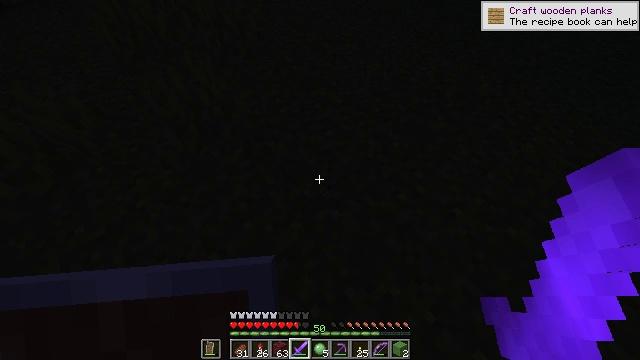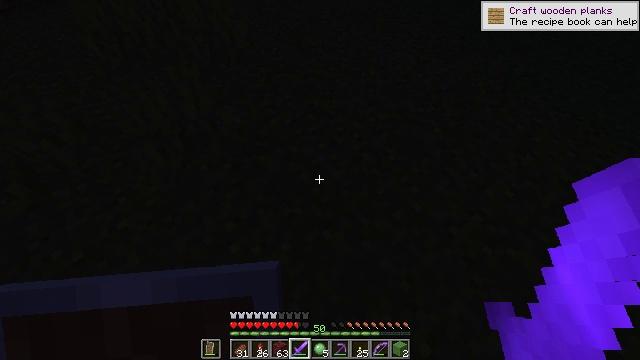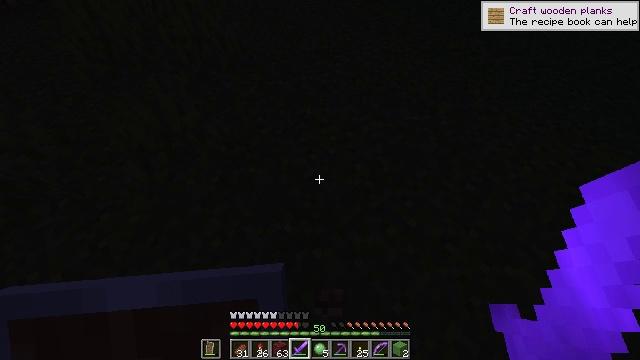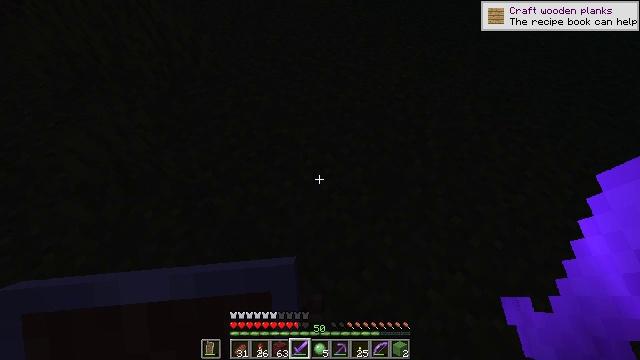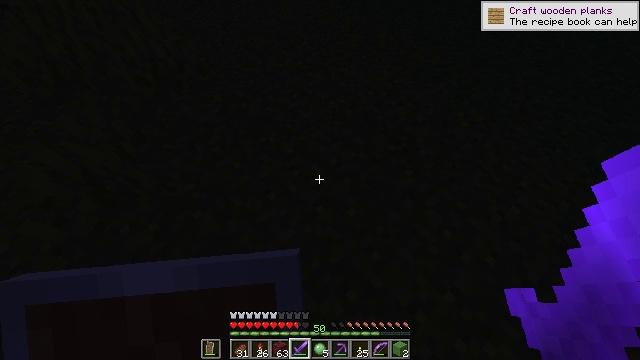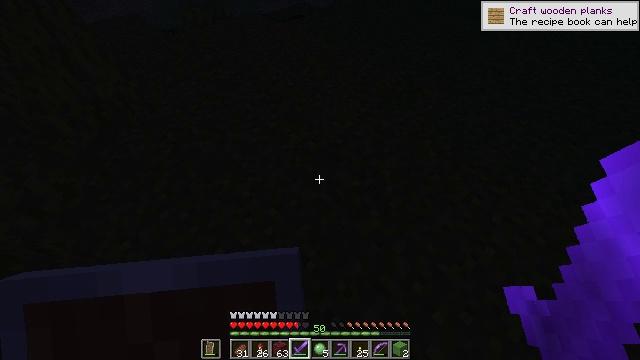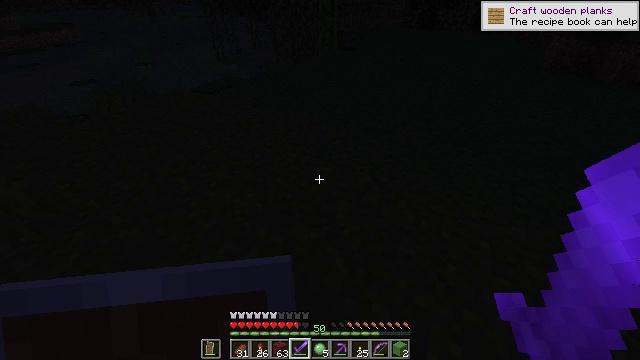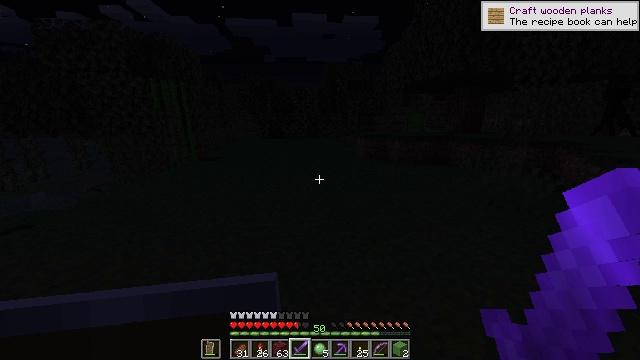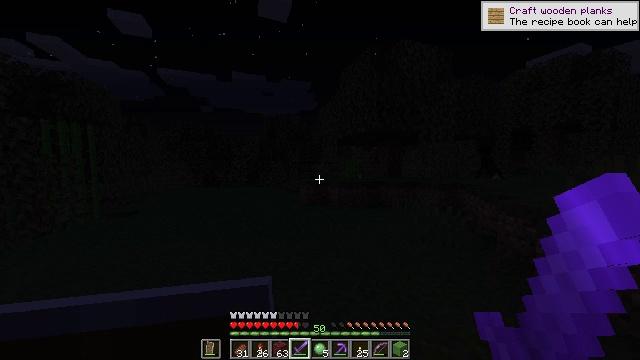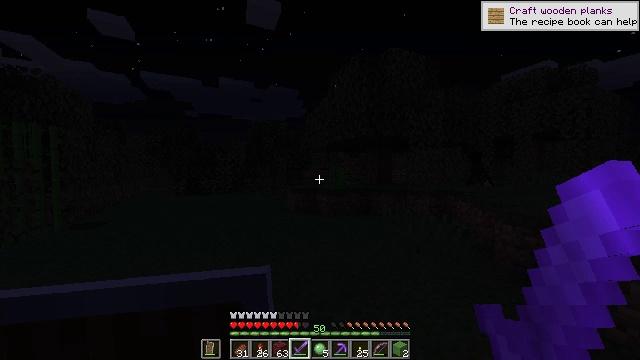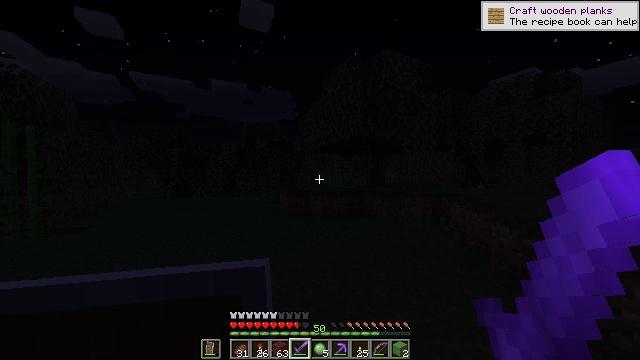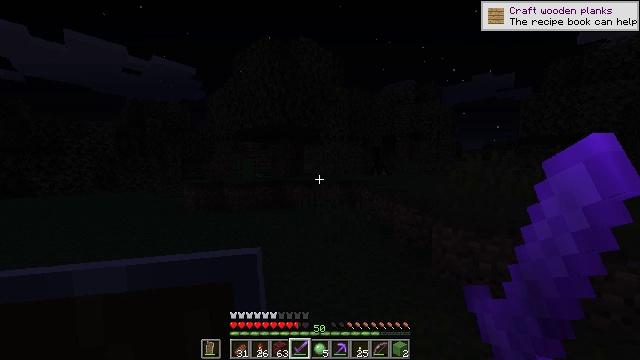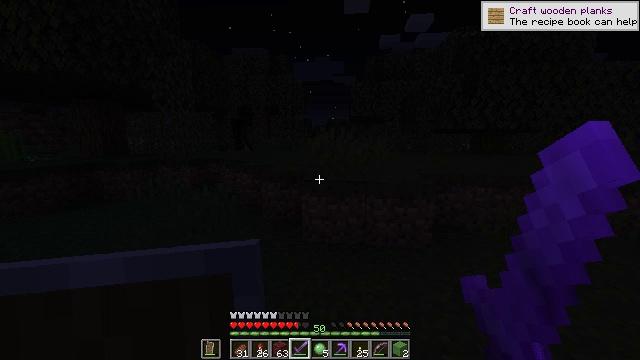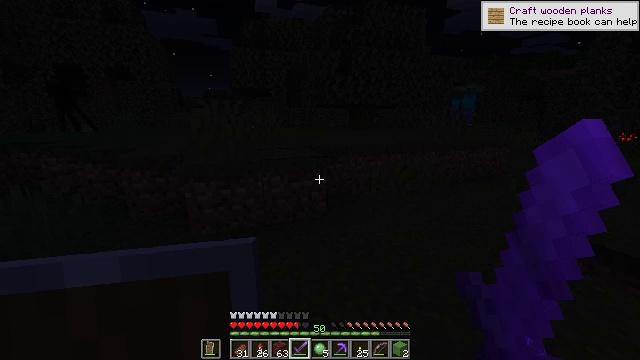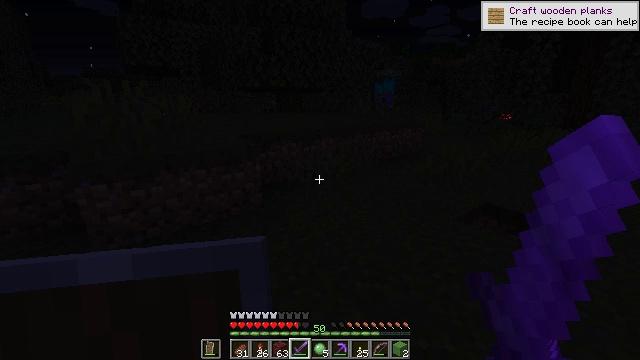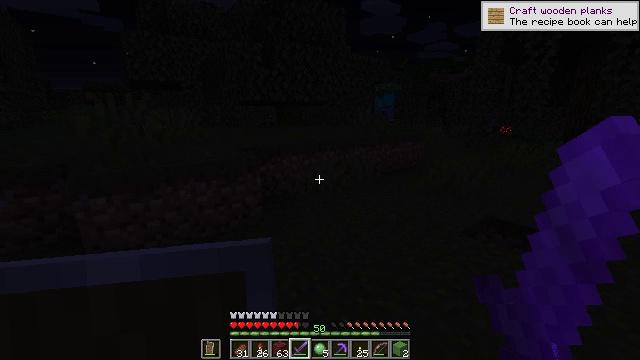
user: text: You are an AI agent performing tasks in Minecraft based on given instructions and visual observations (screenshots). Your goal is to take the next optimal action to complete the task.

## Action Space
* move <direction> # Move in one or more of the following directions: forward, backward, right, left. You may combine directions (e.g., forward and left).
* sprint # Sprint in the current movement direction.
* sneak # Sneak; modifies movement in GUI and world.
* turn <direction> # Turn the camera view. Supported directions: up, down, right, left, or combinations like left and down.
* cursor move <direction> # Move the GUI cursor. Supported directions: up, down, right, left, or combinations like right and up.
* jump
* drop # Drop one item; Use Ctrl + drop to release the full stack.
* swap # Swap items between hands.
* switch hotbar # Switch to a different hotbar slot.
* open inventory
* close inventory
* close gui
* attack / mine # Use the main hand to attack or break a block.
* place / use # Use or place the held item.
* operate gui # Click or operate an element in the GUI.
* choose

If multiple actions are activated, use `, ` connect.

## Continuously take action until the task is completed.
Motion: motion action
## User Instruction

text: Remove and gather vines.
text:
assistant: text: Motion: move forward and move right
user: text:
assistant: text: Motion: move forward and move right
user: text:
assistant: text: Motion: move forward and move right
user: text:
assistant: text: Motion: move forward and move right
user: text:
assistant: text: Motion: move forward and move right, turn right and up
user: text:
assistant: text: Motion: move forward, turn right and up
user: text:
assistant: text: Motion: move forward, turn right and up
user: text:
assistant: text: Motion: move forward, turn right and up
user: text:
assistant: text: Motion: move forward, turn right and up
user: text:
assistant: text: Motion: move forward, turn right
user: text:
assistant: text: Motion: turn right and down
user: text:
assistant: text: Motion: turn right and down
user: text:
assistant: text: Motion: turn right and down
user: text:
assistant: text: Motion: turn right and down
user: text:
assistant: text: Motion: turn up
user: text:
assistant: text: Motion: no_op
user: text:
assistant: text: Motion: no_op
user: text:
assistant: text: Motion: turn right and down
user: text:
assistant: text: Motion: turn right
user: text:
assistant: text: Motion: turn right and down
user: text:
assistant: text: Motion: turn right
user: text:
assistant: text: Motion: turn right
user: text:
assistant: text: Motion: move forward, turn right
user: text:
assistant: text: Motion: move forward, turn down
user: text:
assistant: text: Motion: move forward, turn left and down
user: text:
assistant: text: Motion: move forward, turn left and down
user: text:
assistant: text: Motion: move forward, turn left and down
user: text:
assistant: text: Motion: move forward, turn down
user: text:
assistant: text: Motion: move forward, turn left and down
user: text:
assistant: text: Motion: move forward, turn left and down